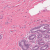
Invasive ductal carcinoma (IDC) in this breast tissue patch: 0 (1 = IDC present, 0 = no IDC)